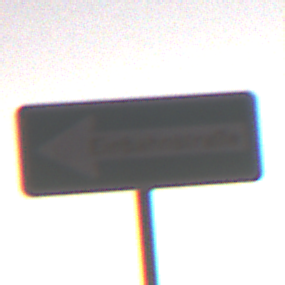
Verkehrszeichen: EinbahnstrasseLinksweisend
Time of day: Dawn
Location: Outdoor (RoadRail)
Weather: Clear
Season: NotSpecified
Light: Natural